Interaction volume radius: 10 \u00c5
Interaction volume height: 25 \u00c5
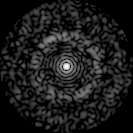
Disorder parameter: 0.8324